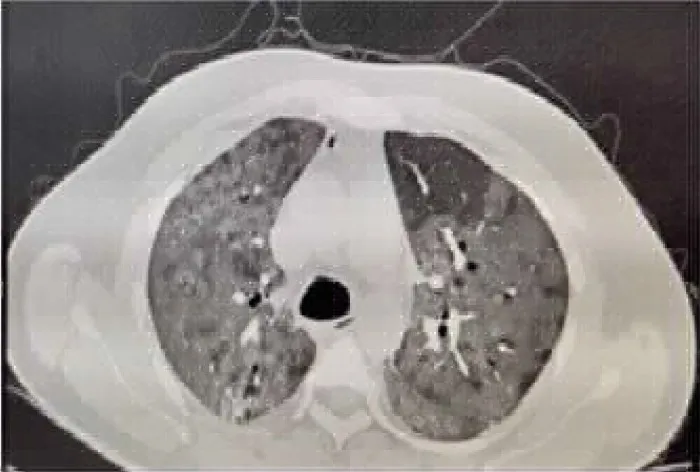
CASE 2: Pneumopericardium in spontaneously breathing patient.
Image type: radiology (ct)